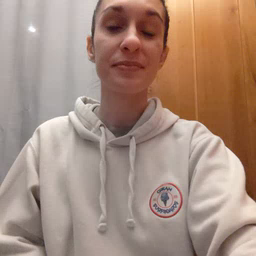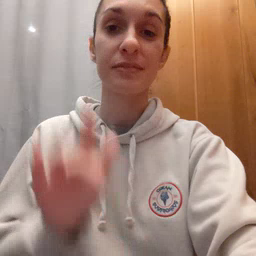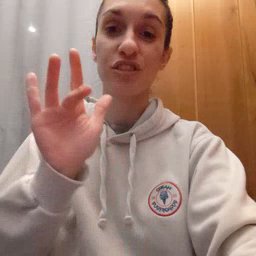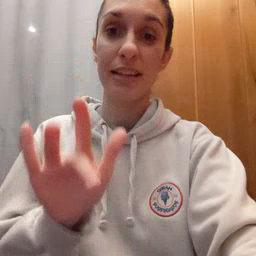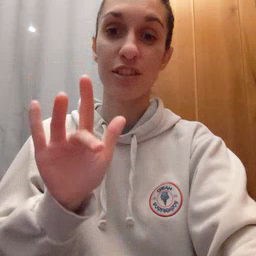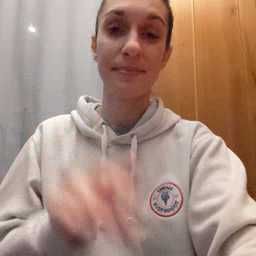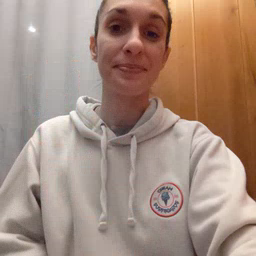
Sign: touch